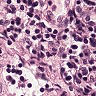
Metastatic tissue present: no